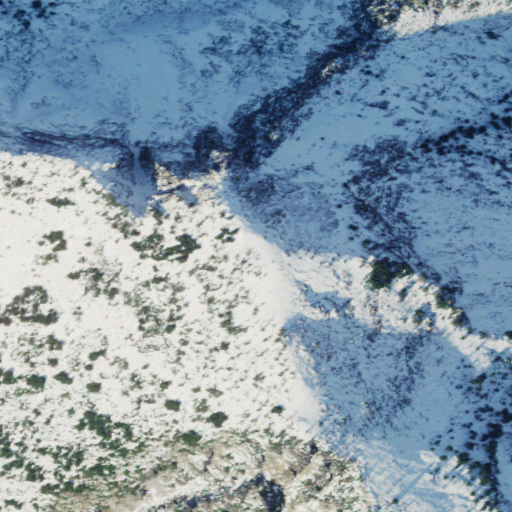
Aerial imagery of mountain in Washington named Mount Mastiff containing shrub, barren land, grassland, and evergreen forest